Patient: sex M, age 55
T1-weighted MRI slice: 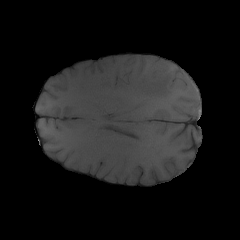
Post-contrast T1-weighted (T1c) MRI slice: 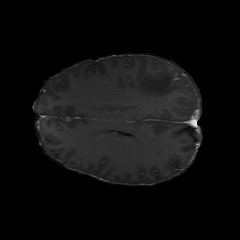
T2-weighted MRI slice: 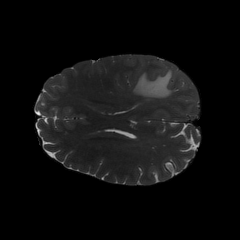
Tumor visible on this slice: yes
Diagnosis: Glioblastoma, IDH-wildtype
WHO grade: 4